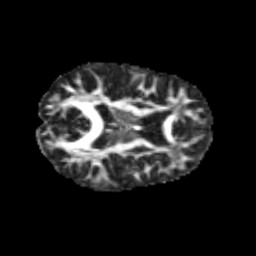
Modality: FA
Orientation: axial
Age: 12
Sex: female
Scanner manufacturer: siemens
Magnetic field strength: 3 T
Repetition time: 3.8 s
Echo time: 0.07 s